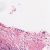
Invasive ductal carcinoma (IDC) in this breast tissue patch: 1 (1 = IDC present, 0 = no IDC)